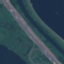
Land use / land cover class: Highway